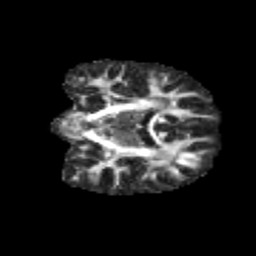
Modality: FA
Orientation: coronal
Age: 13
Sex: male
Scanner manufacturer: siemens
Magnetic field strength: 3 T
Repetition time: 3.8 s
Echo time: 0.07 s